Question: I'm porting a Qt4 project to Qt5 (Qt 5.4.1 + VS2013), the project have some string translations. The source file is UTF-8 encoded. But today I found the piece of code won't work (They all worked well in Qt4).
'''
this->paraList.push_back( QPair<QString,QString>( QString(tr(":")), QString(tr("O")) ) );
'''
'paraList' is a QList, and the strings in it finally shown in a QTableWidget. They both show correctly in QLiguist, but when my application run, the centigrade symbol and the Ohm symbol don't be translated correctly, as below

But all other strings are translated correctly. My locale is zh_CN. Why these two characters are ?
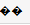
Answer: Problem is encoding. You are using non ASCII characters as translation pattern. There was some change in Qt5 how c-strings are converted (I don't remember details) and I'm suspecting this might be a problem.
Try use <URL> this should fix the problem.